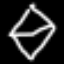
Label: diamond